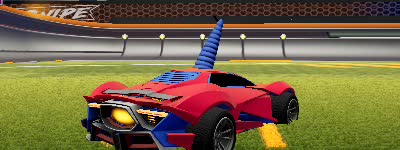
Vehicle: werewolf